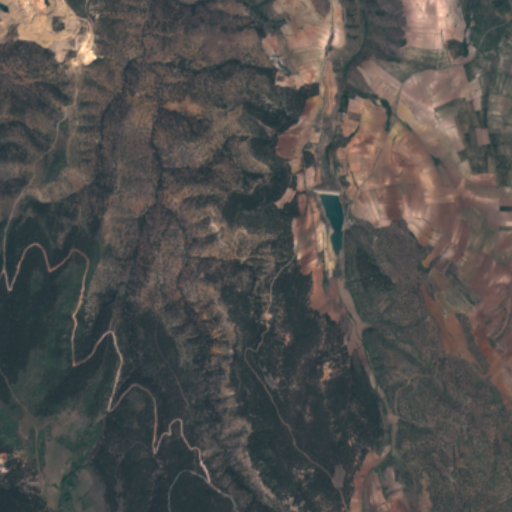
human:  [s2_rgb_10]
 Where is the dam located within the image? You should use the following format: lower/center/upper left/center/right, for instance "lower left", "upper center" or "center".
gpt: The dam is located in the center right of the image.
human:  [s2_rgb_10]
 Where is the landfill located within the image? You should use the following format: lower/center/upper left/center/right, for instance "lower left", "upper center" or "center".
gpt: The landfill is located in the upper left of the image.
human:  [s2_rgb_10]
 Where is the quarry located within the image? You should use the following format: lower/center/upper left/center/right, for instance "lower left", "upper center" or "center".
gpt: The quarry is located in the upper left of the image.
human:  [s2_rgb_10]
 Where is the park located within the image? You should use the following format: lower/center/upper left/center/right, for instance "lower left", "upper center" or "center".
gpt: There is no park in the image.